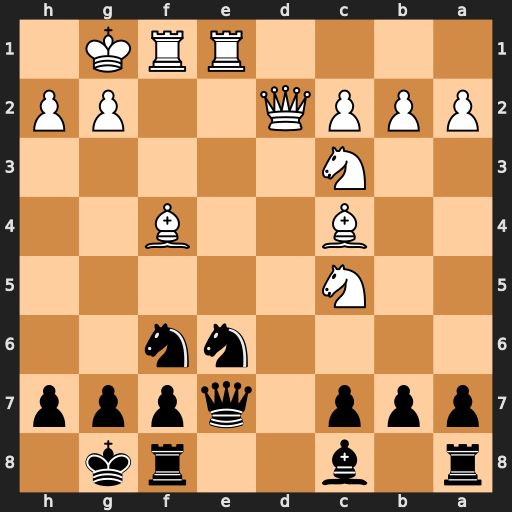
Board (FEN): r1b2rk1/ppp1qppp/4nn2/2N5/2B2B2/2N5/PPPQ2PP/4RRK1
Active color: b
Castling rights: -
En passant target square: -
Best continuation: Qxc5+ Be3 Qxc4